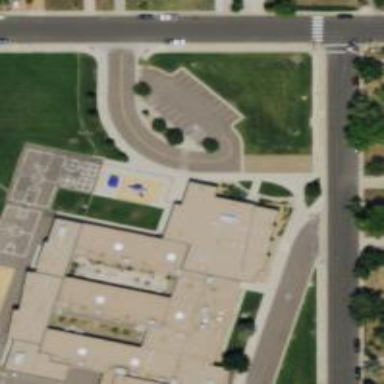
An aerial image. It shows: Schoolyard designated as leisure land.